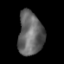
Tissue: lung
Cell type: Epithelial cells
Senescence score: 0.1728
Nuclear area (px): 1069
Mean DAPI intensity: 101.761